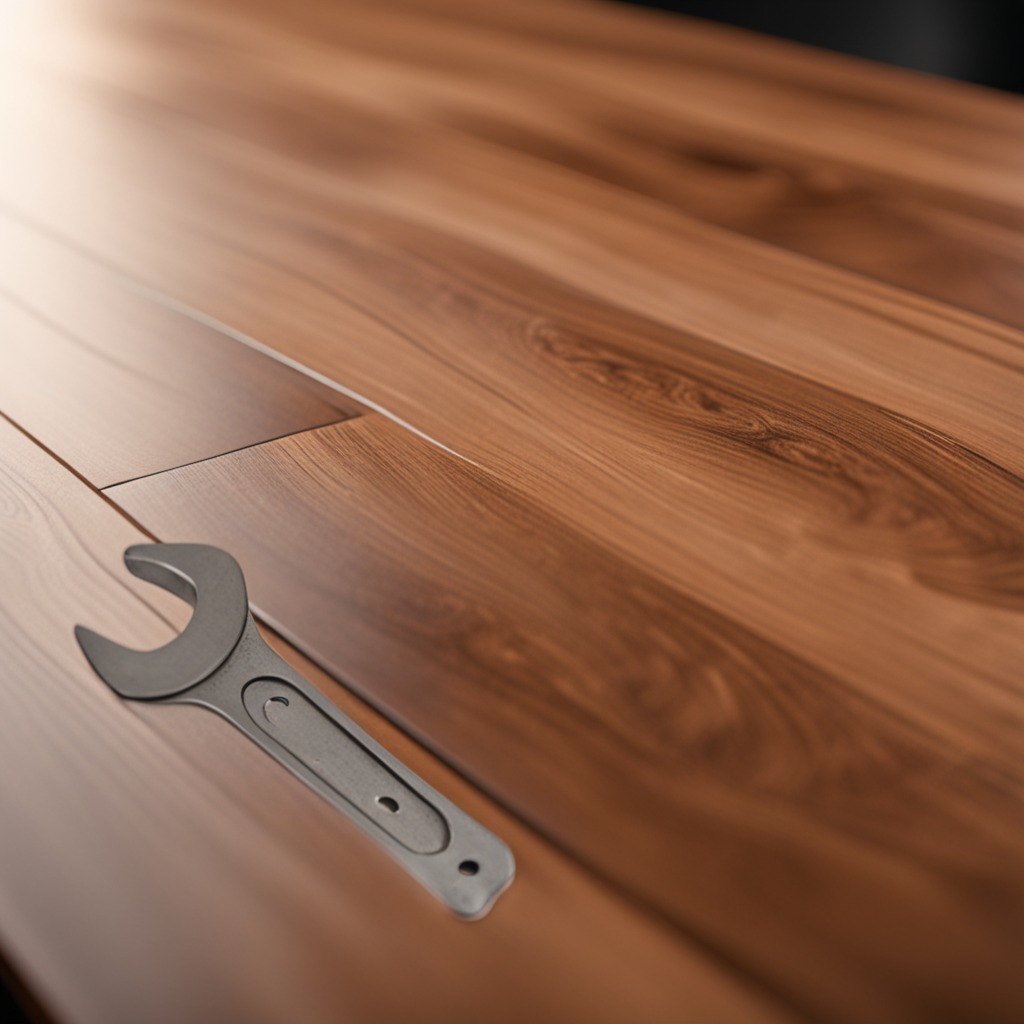
A wrench is lying on the wooden table.